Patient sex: M
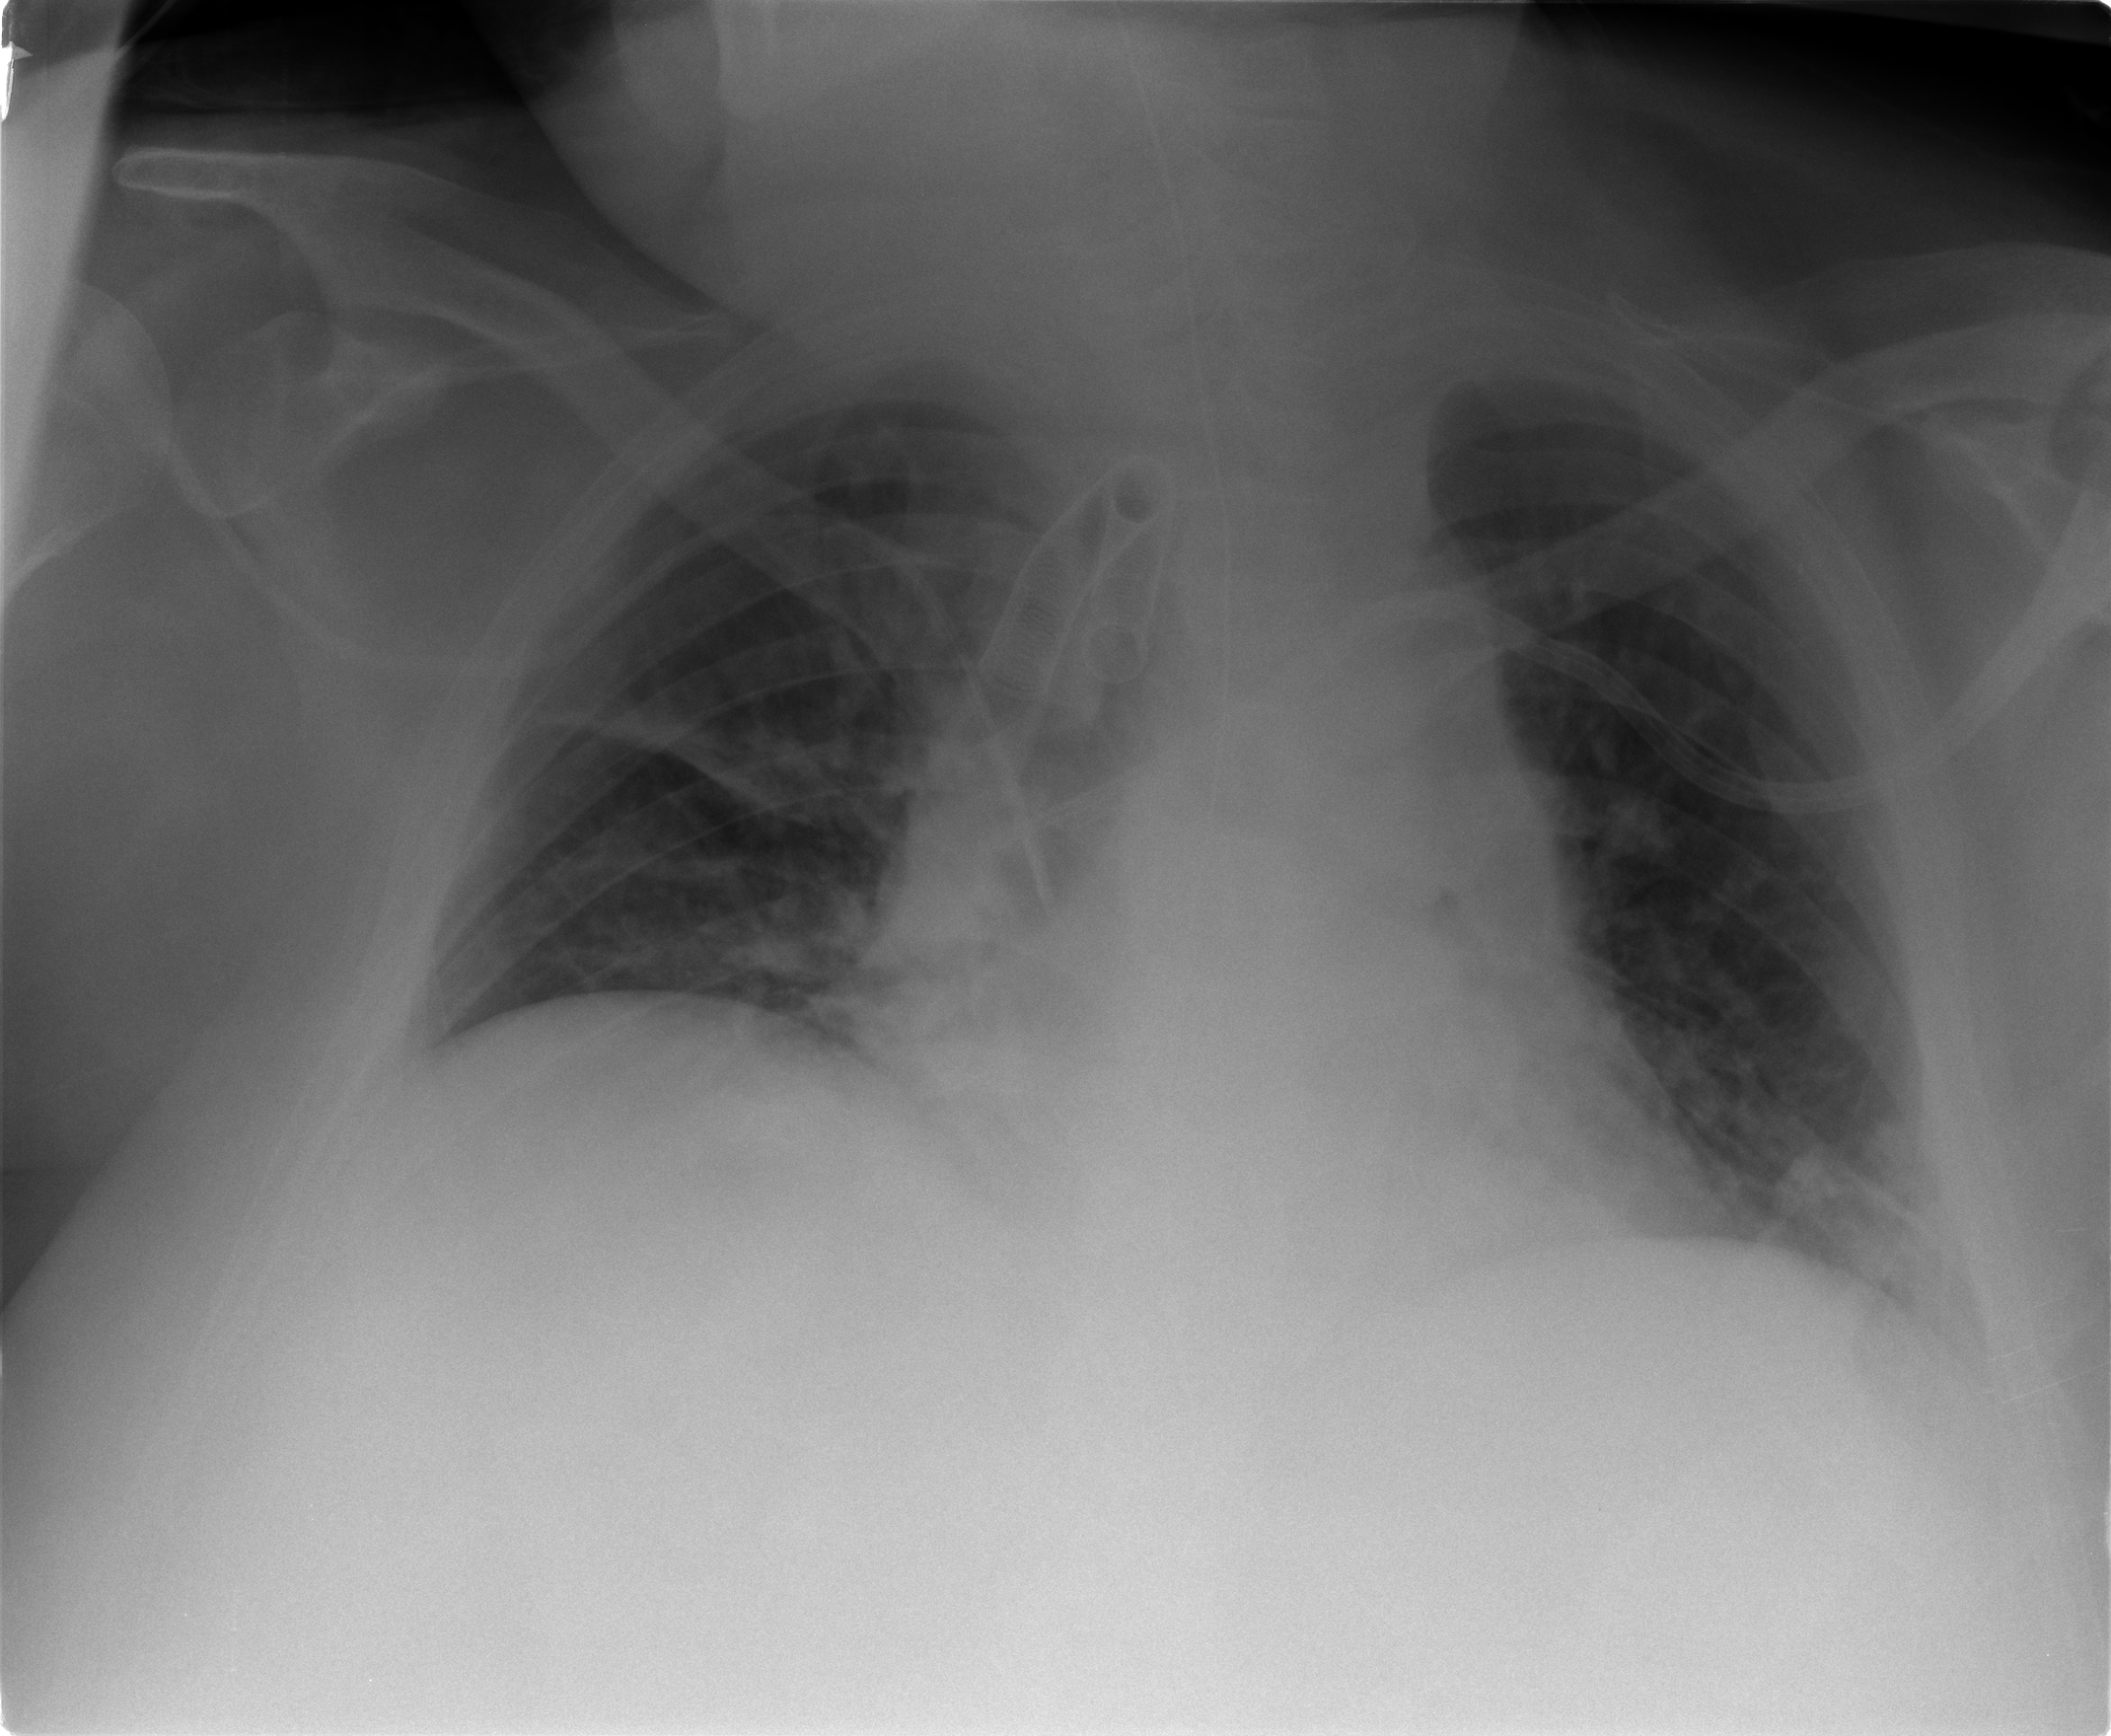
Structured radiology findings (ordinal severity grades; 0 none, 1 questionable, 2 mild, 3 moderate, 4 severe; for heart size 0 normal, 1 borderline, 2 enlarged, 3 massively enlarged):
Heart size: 2
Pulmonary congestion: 2
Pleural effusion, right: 0
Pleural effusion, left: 0
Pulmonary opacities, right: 0
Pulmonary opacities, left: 0
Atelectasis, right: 2
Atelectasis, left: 2